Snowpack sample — Rabbit Ears Pass, Jackson County, Colorado, USA (12/17/25, 1:08 PM MST)
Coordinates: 40.387, -106.625
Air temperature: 34 °F
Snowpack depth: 46 cm
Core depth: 40 cm
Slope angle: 6°, slope face: 165°
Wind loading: medium
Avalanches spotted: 0
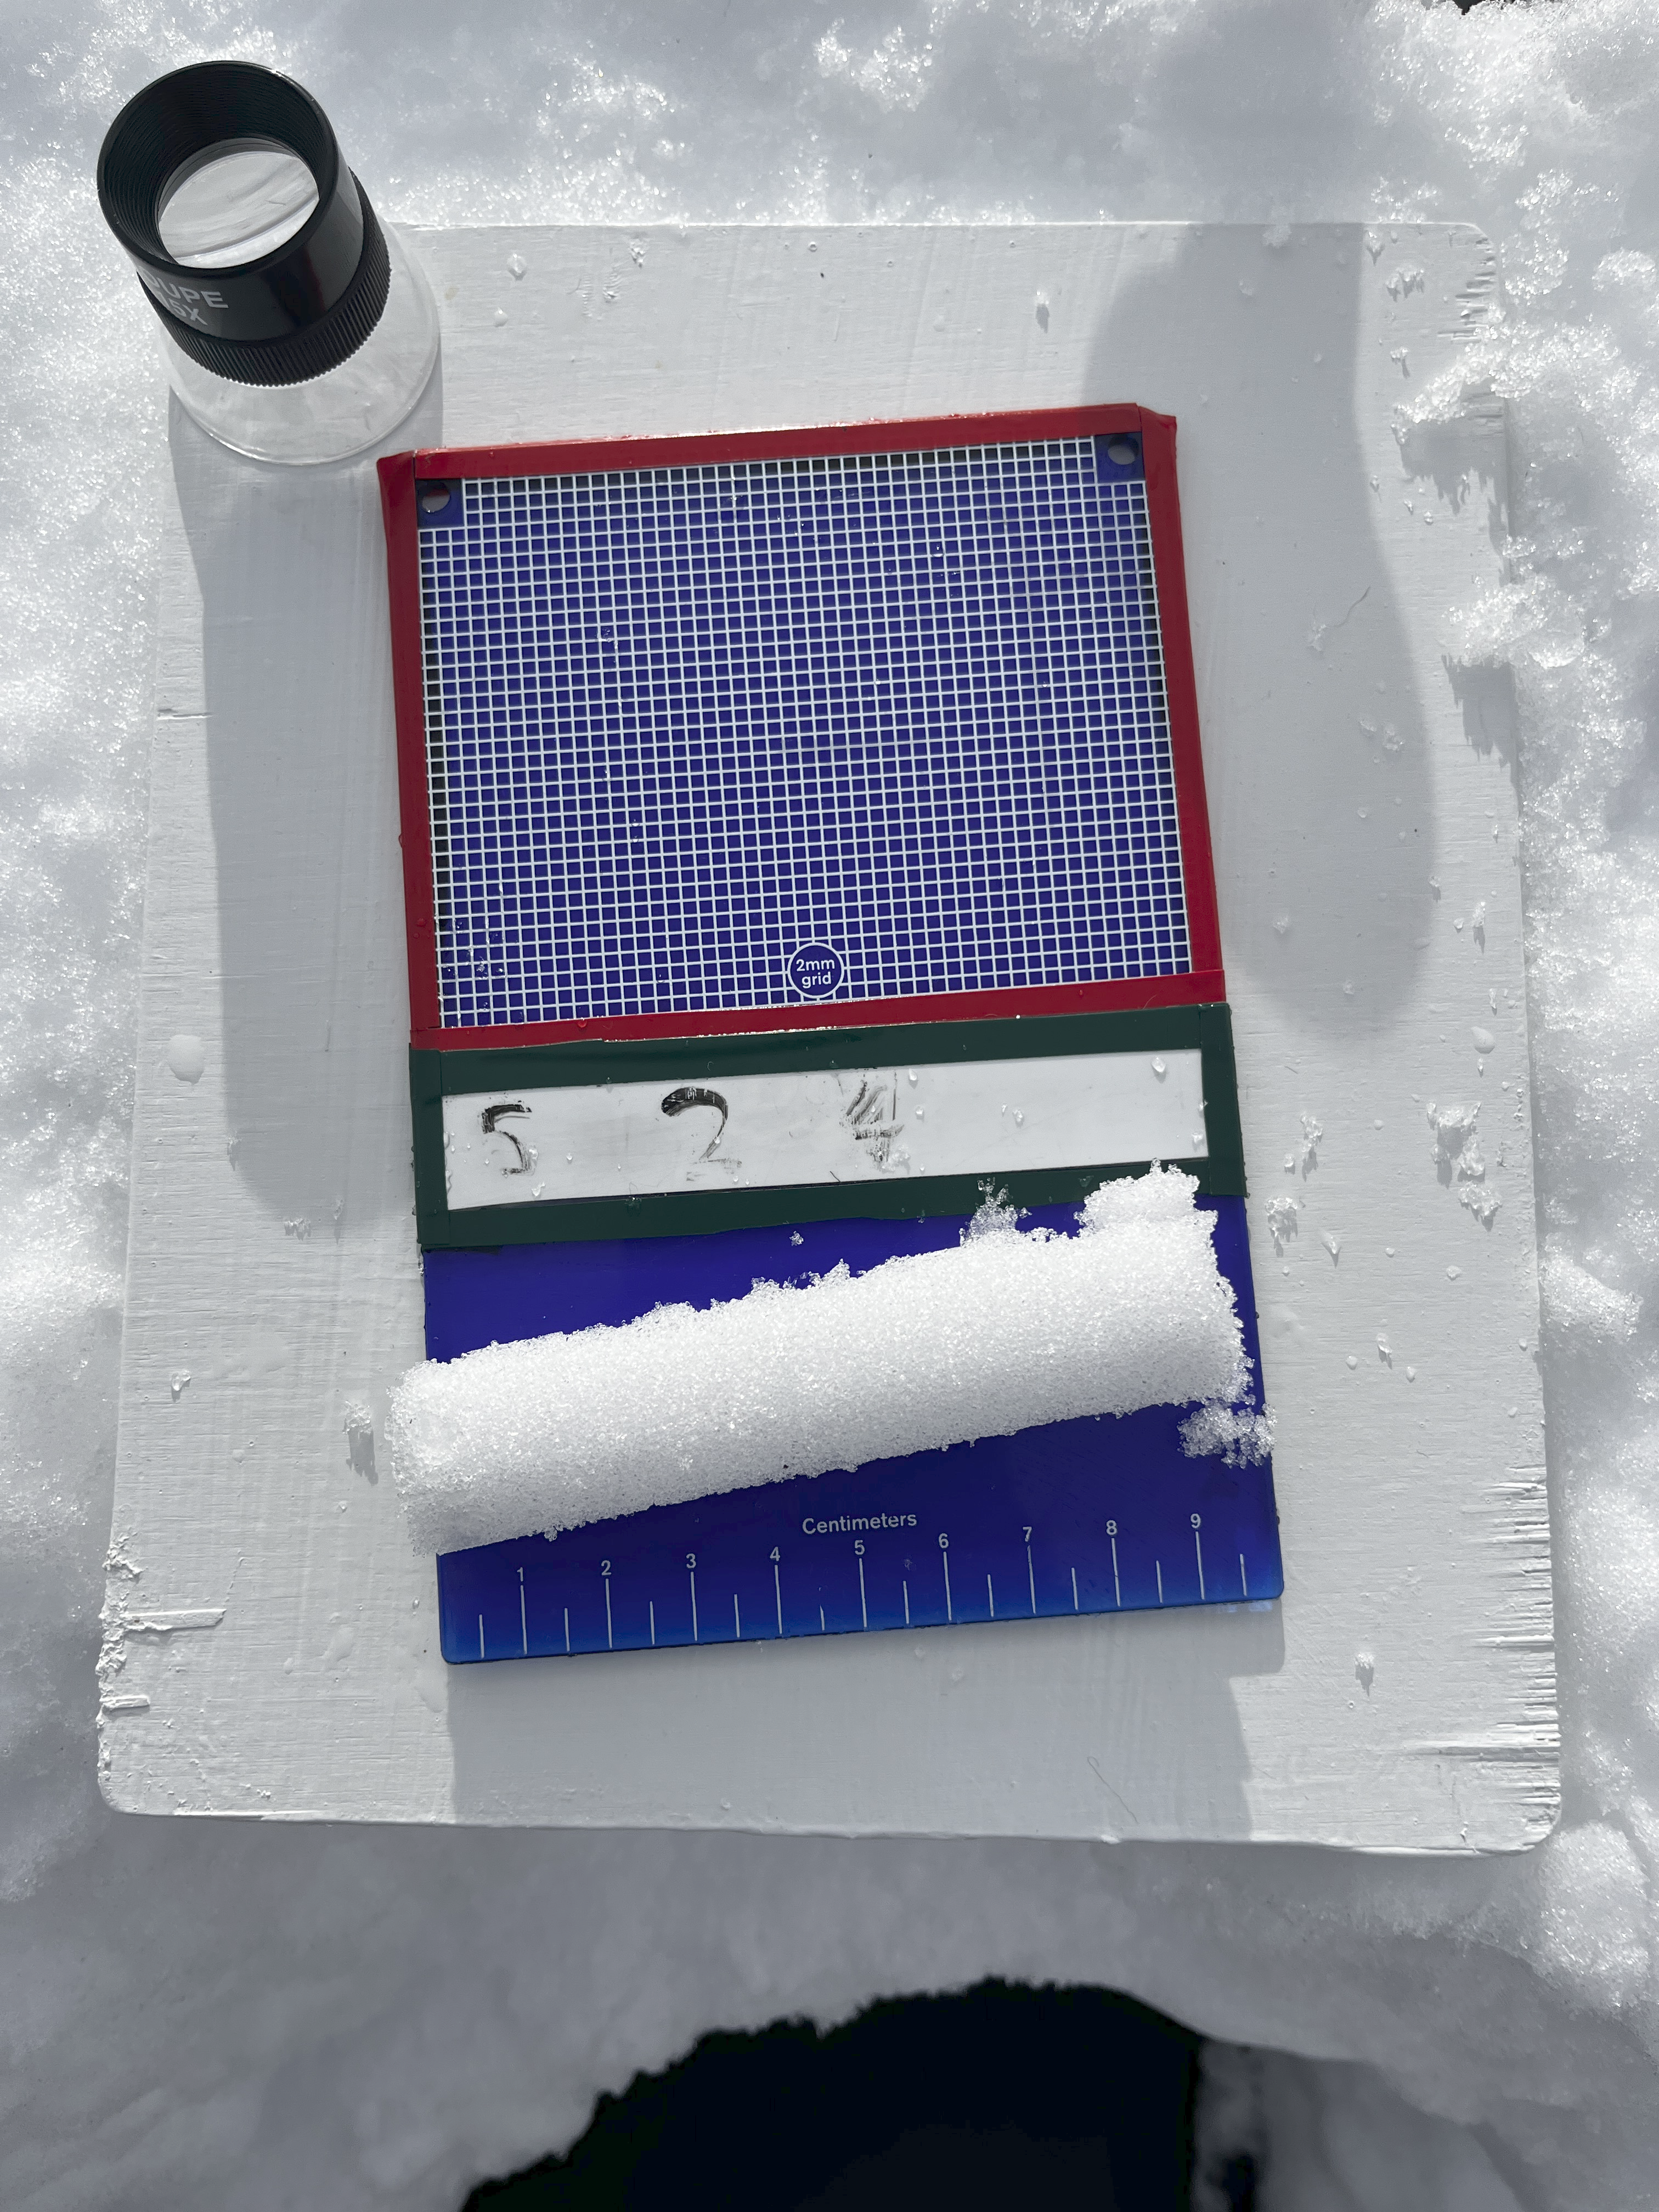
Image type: crystal_card
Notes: No avalanches spotted nearby, although collected in a meadowy area with minimal risk on this face of the pass.